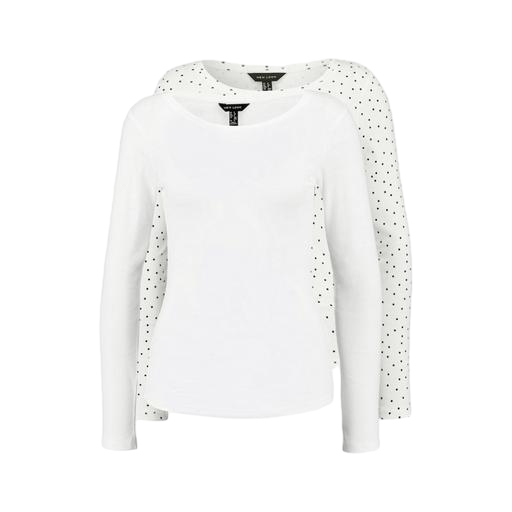
two long sleeved shirts, only white and long sleeves, white and long sleeve, white background